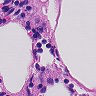
Metastatic tissue present: no